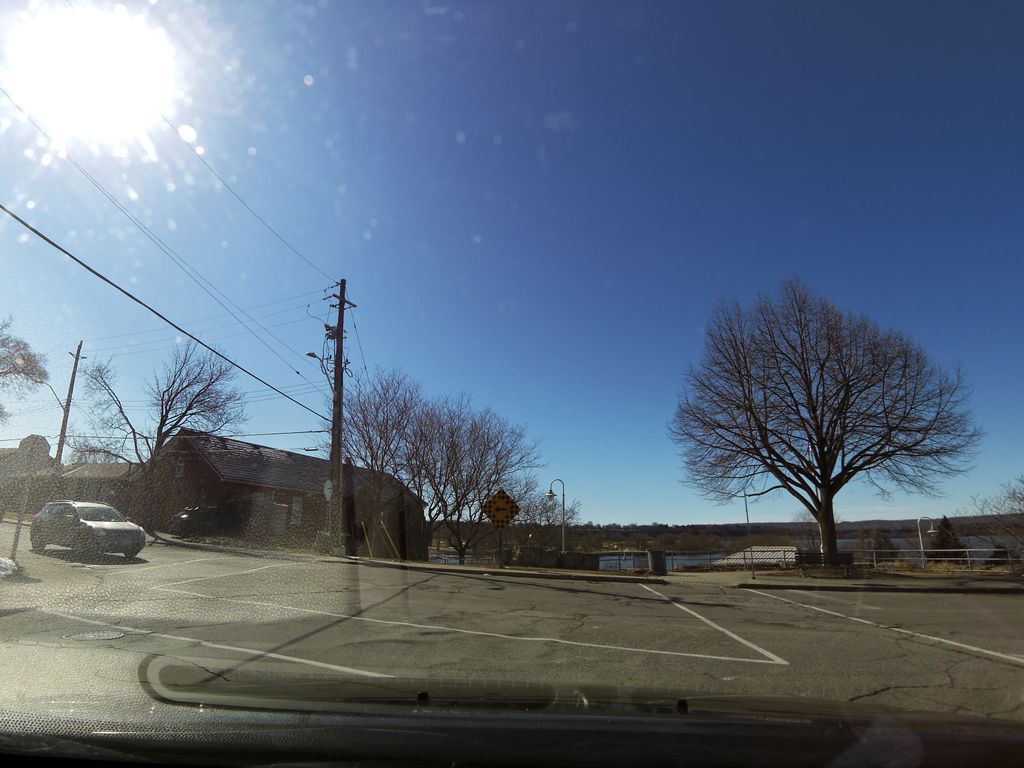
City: hamilton